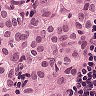
Metastatic tissue present: yes